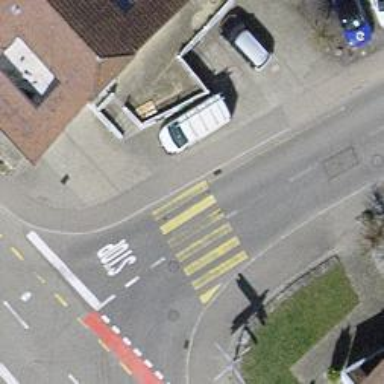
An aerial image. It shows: Uncontrolled zebra crossing.